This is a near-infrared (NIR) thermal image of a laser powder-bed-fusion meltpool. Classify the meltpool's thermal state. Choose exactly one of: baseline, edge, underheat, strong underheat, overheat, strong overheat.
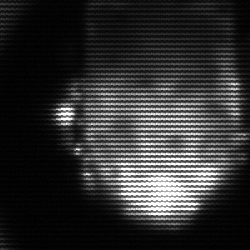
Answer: edge